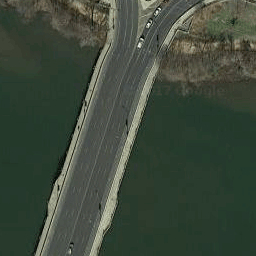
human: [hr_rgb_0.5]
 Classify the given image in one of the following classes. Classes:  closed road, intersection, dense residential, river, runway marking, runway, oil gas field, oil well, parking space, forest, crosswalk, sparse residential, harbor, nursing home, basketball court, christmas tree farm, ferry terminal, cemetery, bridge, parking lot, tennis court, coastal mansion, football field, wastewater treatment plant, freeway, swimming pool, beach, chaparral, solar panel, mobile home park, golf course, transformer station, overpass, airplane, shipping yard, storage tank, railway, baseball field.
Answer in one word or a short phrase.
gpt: bridge